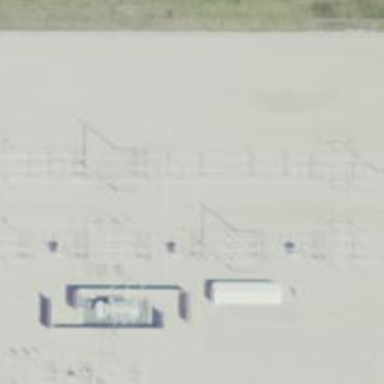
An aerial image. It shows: Switch for power supply.